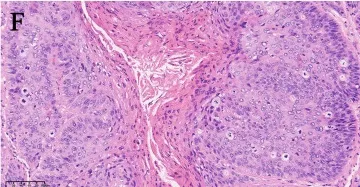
Characteristics of the cervical squamous cell carcinoma and vulvar squamous cell carcinoma for case 1. (F) Keratinocytes were visible in vulvar tumor cells.
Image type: pathology (h&e)